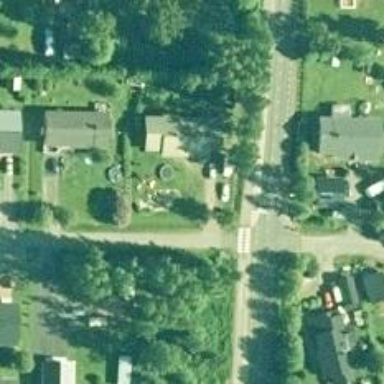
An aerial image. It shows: Crossing road.